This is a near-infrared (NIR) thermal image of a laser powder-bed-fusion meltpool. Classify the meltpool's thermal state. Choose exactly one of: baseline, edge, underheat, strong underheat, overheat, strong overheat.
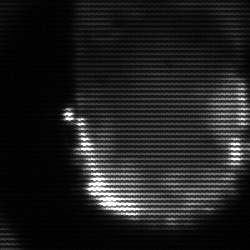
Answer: baseline